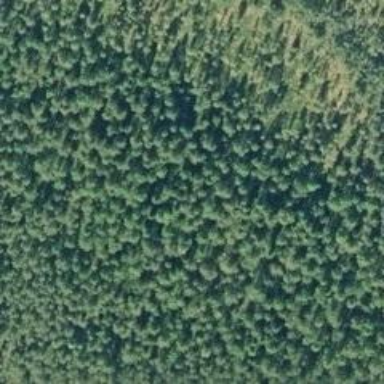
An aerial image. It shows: Forest area.